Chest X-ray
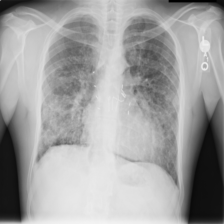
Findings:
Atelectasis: negative
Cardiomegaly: negative
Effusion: negative
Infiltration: positive
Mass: negative
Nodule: negative
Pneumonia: negative
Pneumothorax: positive
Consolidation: negative
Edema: negative
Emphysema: negative
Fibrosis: negative
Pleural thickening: negative
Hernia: negative